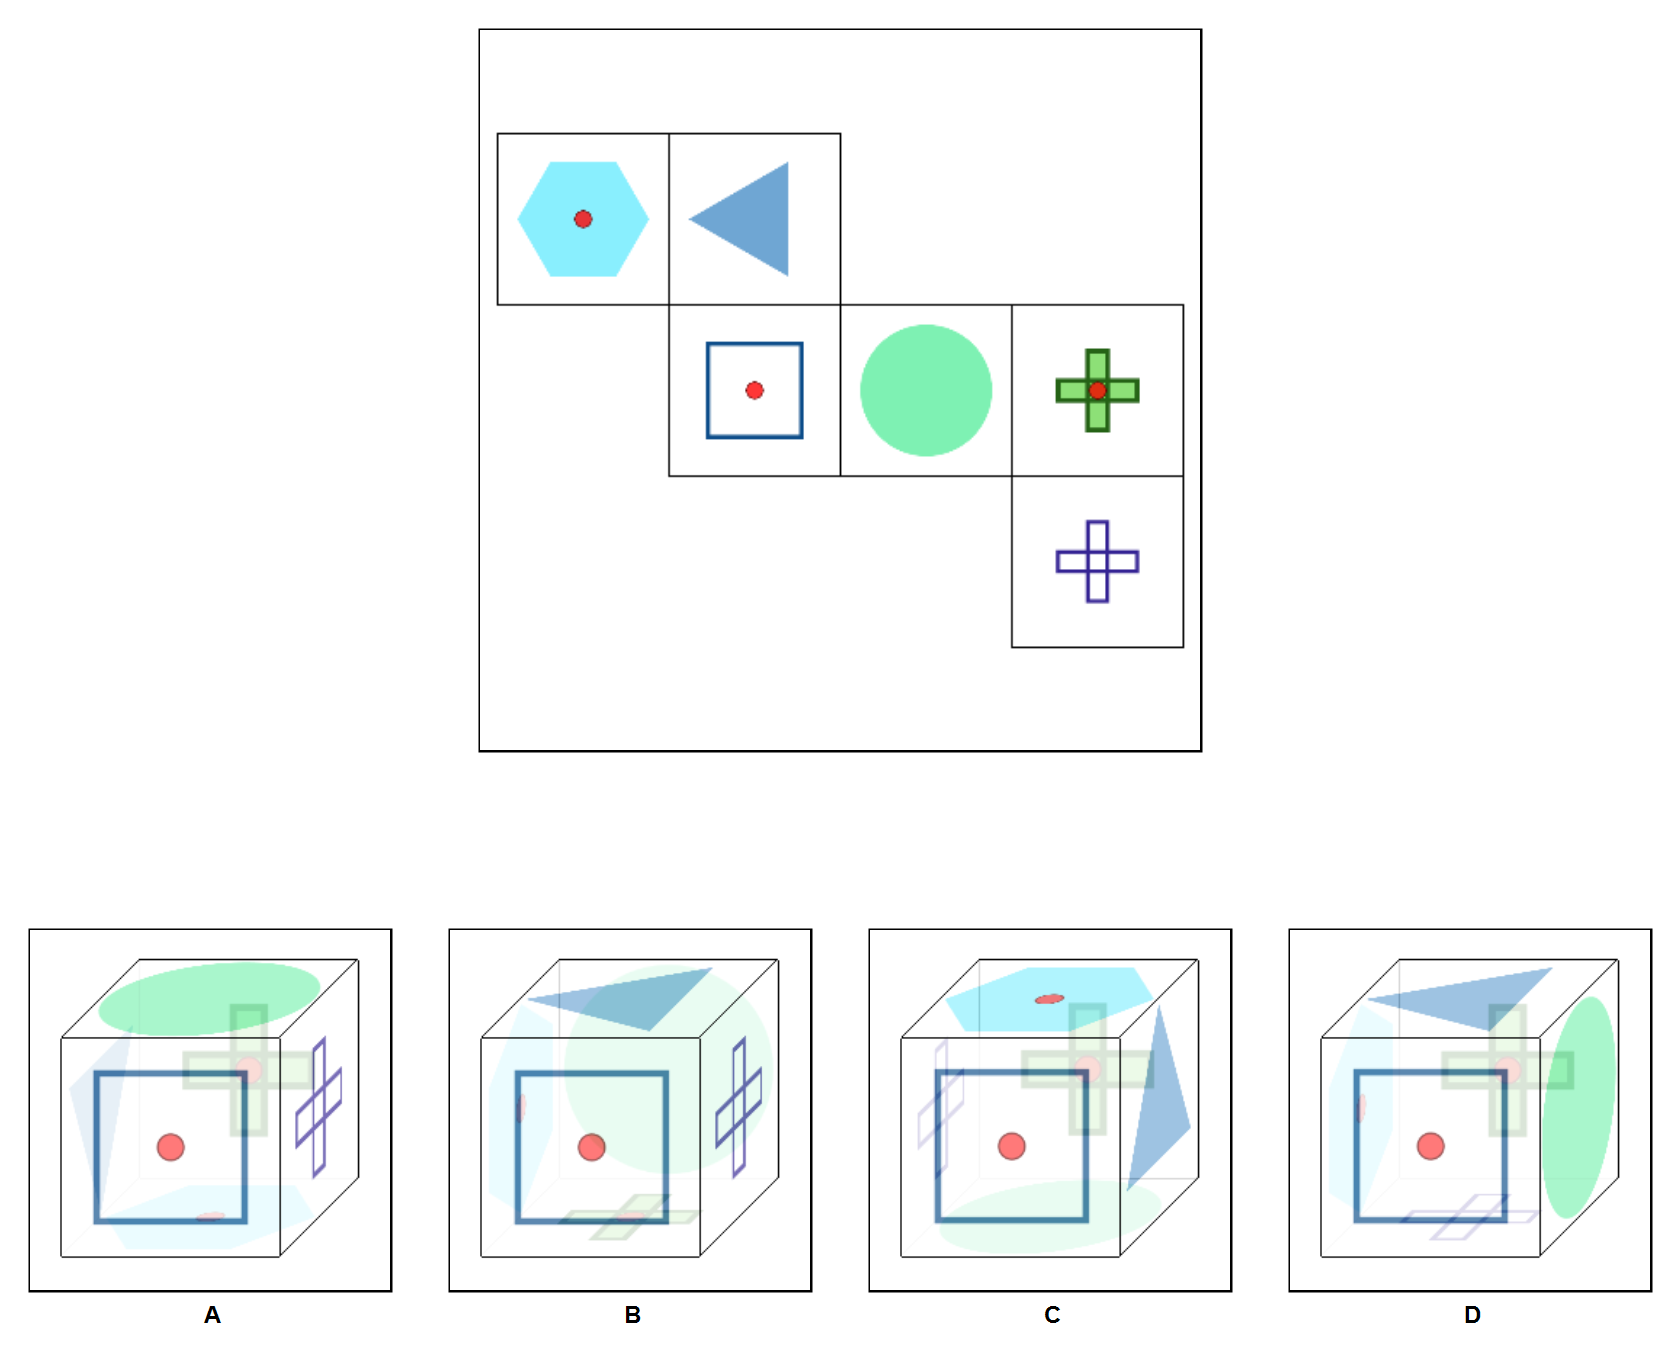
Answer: B